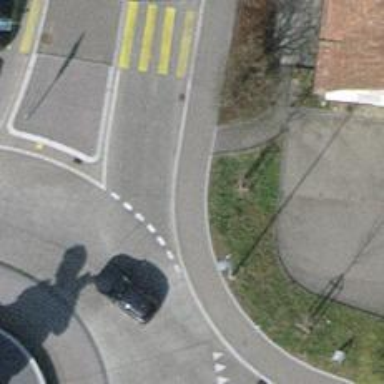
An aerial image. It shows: Asphalt sidewalk.